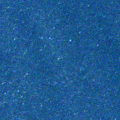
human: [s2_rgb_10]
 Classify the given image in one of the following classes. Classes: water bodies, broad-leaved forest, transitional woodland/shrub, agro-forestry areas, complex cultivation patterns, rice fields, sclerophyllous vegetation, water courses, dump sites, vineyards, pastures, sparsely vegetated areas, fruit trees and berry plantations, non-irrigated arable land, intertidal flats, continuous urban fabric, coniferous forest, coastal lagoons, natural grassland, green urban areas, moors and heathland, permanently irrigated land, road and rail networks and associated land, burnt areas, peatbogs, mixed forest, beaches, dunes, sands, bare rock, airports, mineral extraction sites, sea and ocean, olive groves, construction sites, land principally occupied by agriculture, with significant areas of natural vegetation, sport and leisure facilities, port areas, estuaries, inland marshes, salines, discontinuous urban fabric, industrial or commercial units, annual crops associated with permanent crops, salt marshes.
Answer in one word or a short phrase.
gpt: sea and ocean